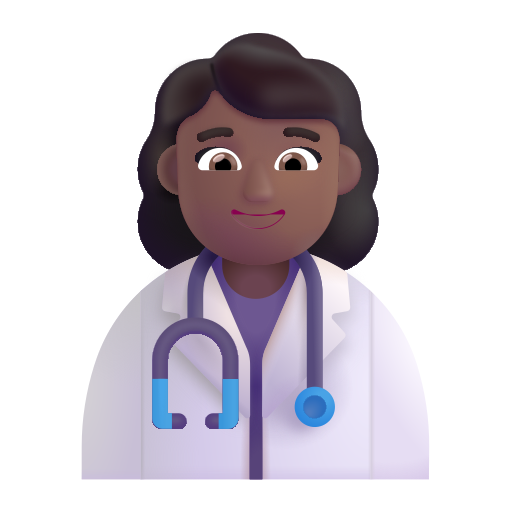
woman health worker color  dark